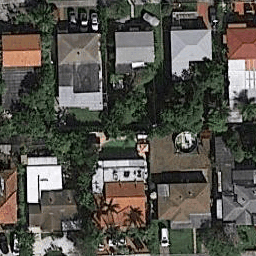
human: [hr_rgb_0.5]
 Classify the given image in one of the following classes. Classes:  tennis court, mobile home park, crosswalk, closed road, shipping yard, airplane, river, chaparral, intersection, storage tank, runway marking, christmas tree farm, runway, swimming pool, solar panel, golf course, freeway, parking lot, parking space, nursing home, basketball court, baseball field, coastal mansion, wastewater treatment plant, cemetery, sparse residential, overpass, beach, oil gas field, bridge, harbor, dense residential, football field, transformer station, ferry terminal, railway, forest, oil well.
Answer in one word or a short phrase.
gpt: dense residential